Aerial crown-view tile of a tropical tree (Barro Colorado Island, Panama), acquired 20241216:
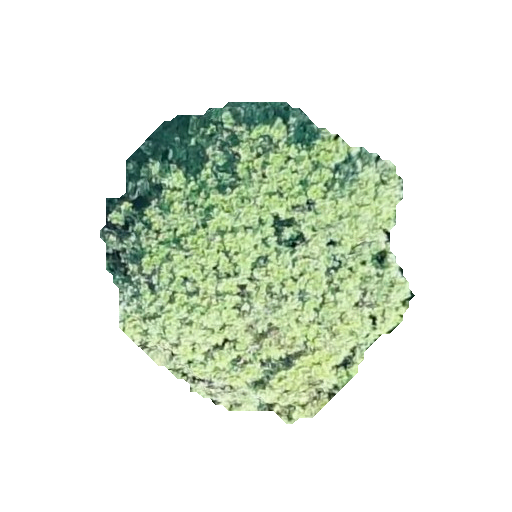
Species: Simarouba amara
GBIF accepted scientific name: Simarouba amara
Crown area: 104.739 m²